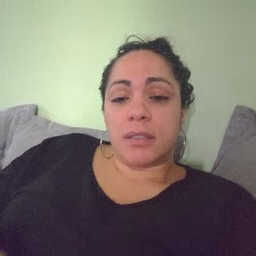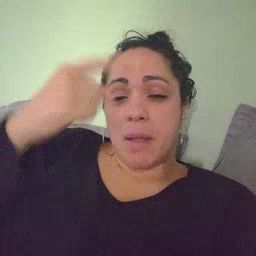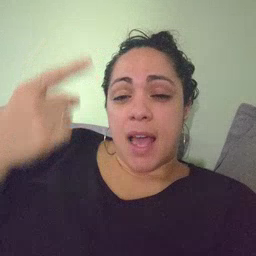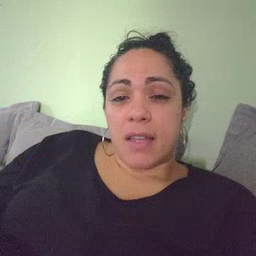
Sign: black